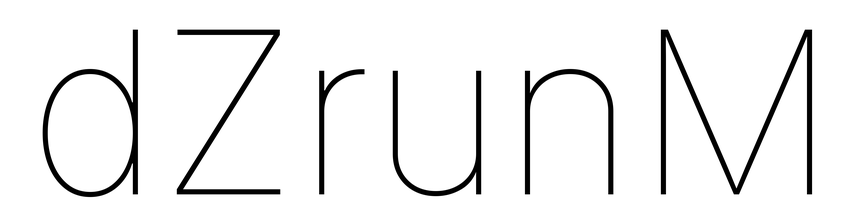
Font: Inter_Thin